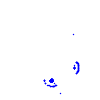
Particle: electron